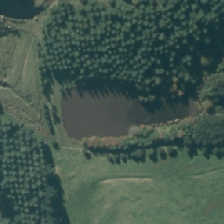
Land cover: lake_pond